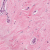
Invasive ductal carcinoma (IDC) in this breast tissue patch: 0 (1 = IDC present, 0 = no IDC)